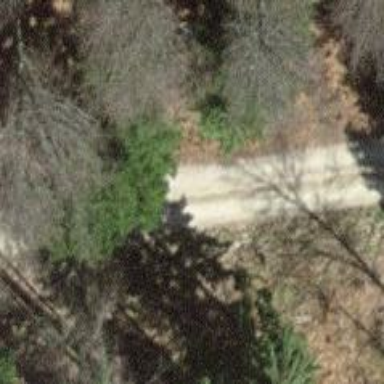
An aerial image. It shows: Unclassified road.